Interaction volume radius: 5 \u00c5
Interaction volume height: 20 \u00c5
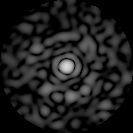
Disorder parameter: 0.8548